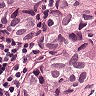
Metastatic tissue present: yes